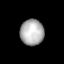
Tissue: lung
Cell type: Endothelial cells
Senescence score: 0.5658
Nuclear area (px): 600
Mean DAPI intensity: 175.81